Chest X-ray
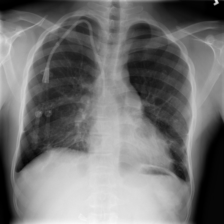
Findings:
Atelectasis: positive
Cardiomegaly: negative
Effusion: negative
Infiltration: negative
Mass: negative
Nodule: negative
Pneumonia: negative
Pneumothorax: negative
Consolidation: negative
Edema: negative
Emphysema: negative
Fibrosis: negative
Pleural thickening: negative
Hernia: negative